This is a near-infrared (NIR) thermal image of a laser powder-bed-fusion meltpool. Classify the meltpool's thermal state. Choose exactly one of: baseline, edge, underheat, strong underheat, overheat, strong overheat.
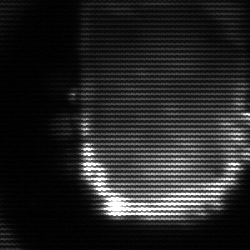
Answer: baseline